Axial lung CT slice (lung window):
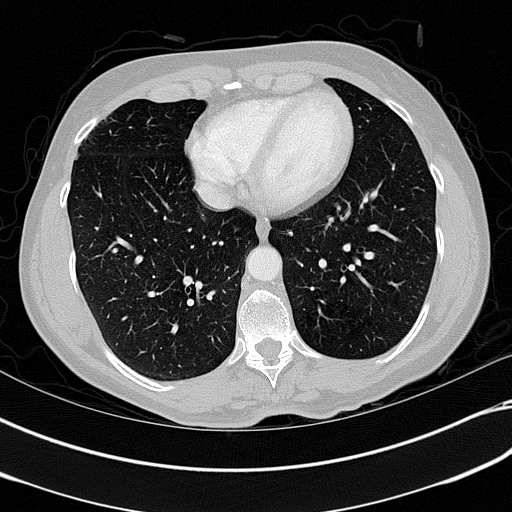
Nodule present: no